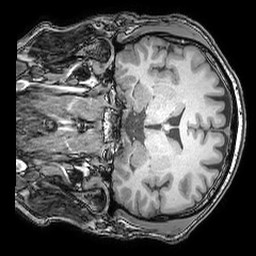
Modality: T1w
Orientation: coronal
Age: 44
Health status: ill
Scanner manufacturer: philips
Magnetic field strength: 3 T
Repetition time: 0.007 s
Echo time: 0.0035 s